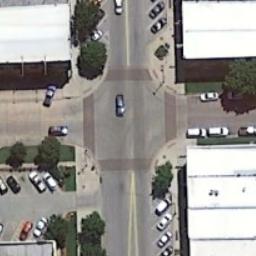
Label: intersection